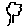
Label: tree